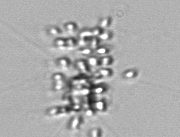
Label: Chaetoceros_didymus_TAG_external_flagellate